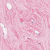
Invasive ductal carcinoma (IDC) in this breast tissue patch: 0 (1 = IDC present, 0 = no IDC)